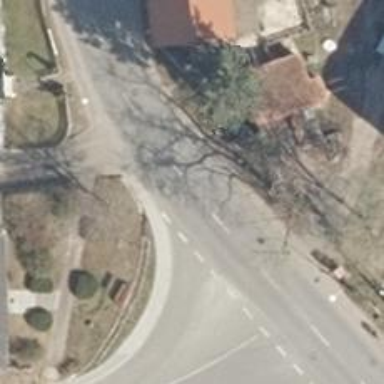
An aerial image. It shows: Secondary road with asphalt surface.